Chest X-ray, PA view. Patient: 56 years old, sex M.
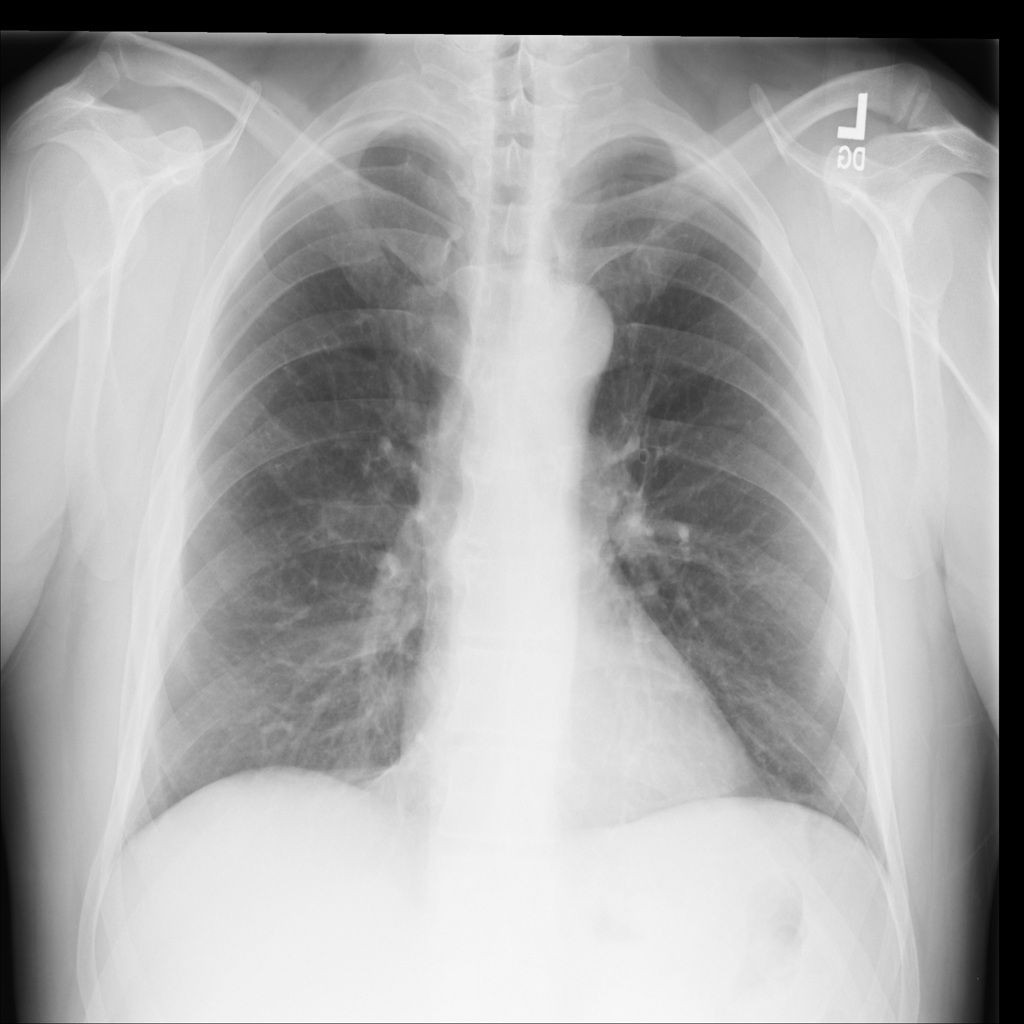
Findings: No Finding